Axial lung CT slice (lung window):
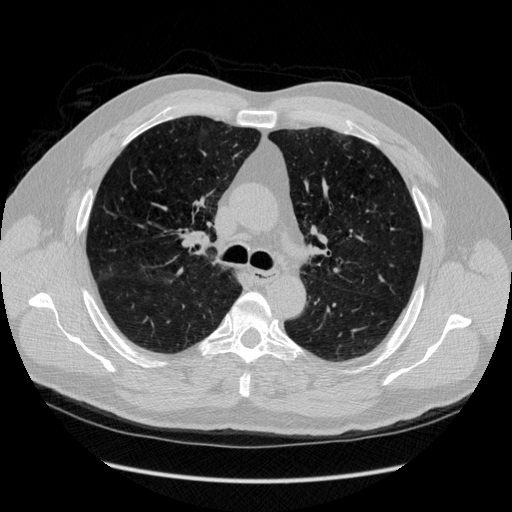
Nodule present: no